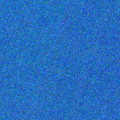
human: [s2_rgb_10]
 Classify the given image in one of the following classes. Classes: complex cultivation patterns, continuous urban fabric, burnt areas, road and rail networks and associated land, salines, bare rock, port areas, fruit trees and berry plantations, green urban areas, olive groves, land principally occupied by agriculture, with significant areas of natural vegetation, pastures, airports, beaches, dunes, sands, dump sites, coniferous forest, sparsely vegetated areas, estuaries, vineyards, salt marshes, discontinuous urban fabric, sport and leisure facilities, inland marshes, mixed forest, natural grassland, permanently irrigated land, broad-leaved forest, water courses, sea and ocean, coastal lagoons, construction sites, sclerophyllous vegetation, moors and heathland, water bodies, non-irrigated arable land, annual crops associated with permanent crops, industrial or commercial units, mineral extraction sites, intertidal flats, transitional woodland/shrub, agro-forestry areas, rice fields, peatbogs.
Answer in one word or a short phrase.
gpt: sea and ocean